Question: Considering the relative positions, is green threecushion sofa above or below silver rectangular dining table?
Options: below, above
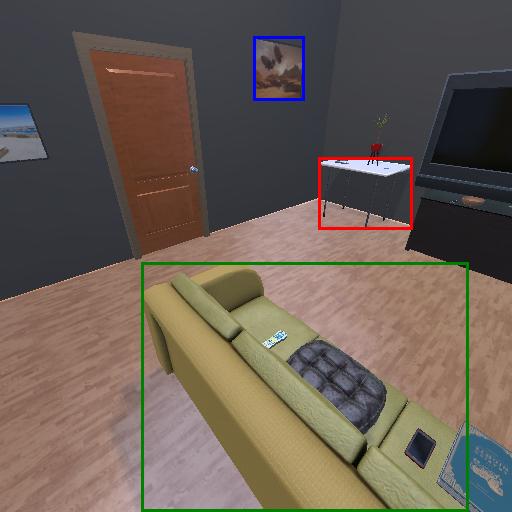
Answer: below